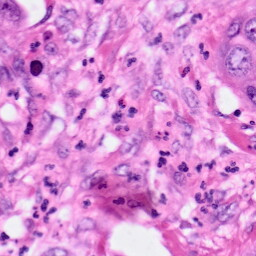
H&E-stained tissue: Pancreatic